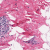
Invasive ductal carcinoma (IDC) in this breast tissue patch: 0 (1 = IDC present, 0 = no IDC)